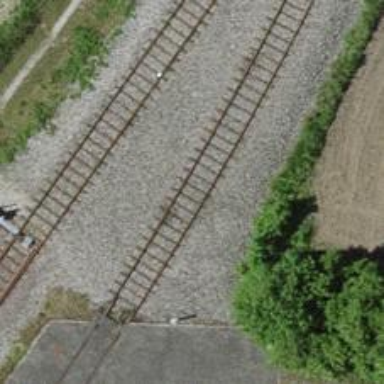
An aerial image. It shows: Single-track spur railway line.